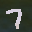
Label: 7